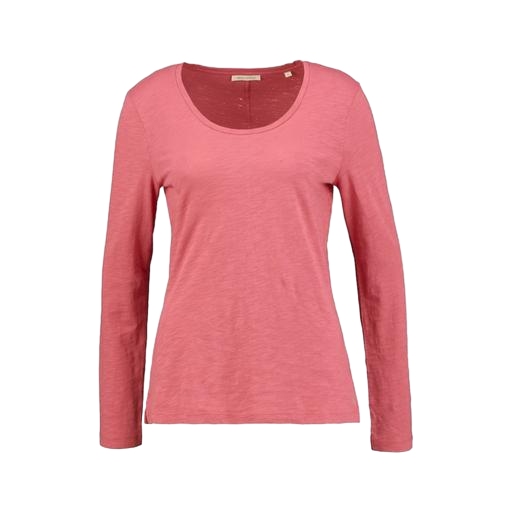
pink long sleeve slub tee, slub tee, longsleeve t-shirt, white background